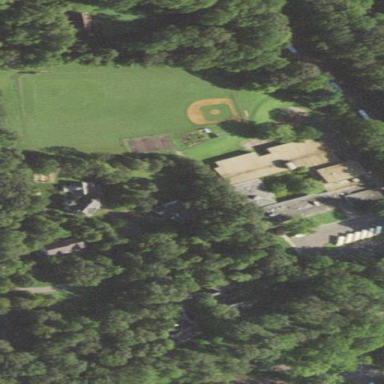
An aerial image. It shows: School.